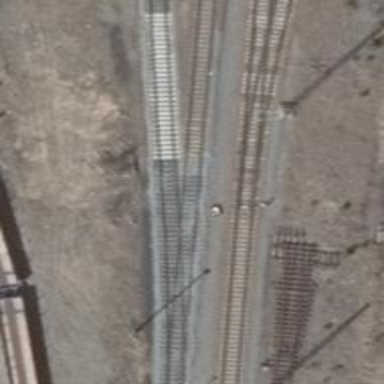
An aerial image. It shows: Railway switch.